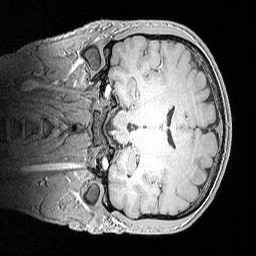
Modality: MP2RAGE
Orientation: coronal
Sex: male
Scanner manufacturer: siemens
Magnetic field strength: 3 T
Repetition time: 5 s
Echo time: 0.00292 s